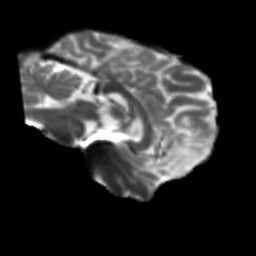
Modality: T2w
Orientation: sagittal
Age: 50
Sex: female
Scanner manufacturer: siemens
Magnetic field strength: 3 T
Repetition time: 5.47 s
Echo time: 0.0854 s